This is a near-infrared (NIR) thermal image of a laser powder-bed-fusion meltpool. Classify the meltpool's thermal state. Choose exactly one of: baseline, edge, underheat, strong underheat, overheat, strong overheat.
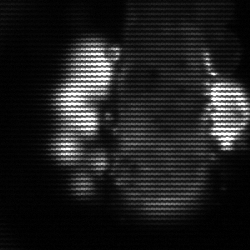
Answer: strong underheat